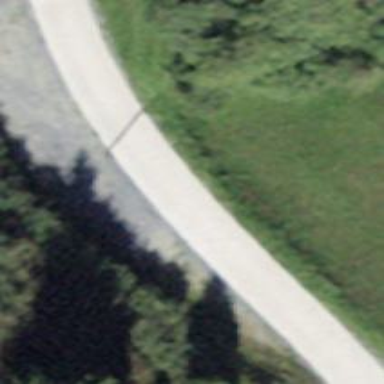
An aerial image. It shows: Unclassified road with concrete surface. The road has tracks groomed for classic skiing. It is designated as hiking path.